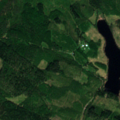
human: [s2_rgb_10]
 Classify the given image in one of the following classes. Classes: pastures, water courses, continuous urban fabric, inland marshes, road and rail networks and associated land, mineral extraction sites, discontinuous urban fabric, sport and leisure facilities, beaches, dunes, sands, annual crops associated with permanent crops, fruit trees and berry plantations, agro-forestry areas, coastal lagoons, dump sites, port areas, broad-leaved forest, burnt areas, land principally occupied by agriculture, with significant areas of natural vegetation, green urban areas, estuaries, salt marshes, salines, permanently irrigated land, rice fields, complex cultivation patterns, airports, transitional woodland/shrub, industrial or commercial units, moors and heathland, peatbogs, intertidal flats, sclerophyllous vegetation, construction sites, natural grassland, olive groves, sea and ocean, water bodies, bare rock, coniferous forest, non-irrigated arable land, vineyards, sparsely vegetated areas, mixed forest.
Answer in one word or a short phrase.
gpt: broad-leaved forest, coniferous forest, mixed forest, transitional woodland/shrub